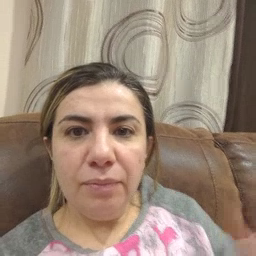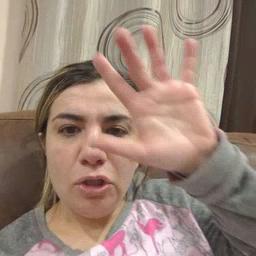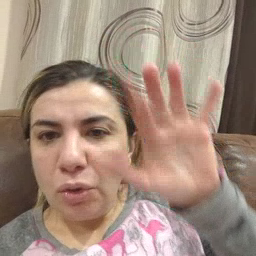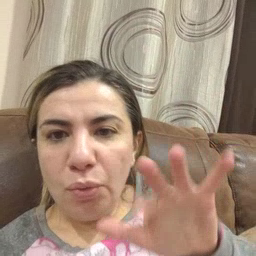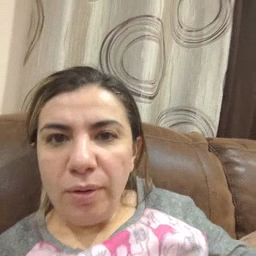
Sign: snow